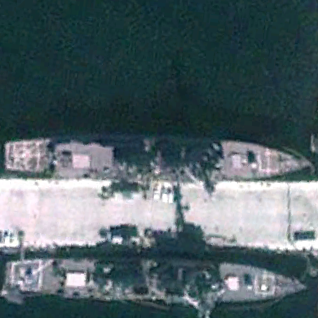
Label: destroyer